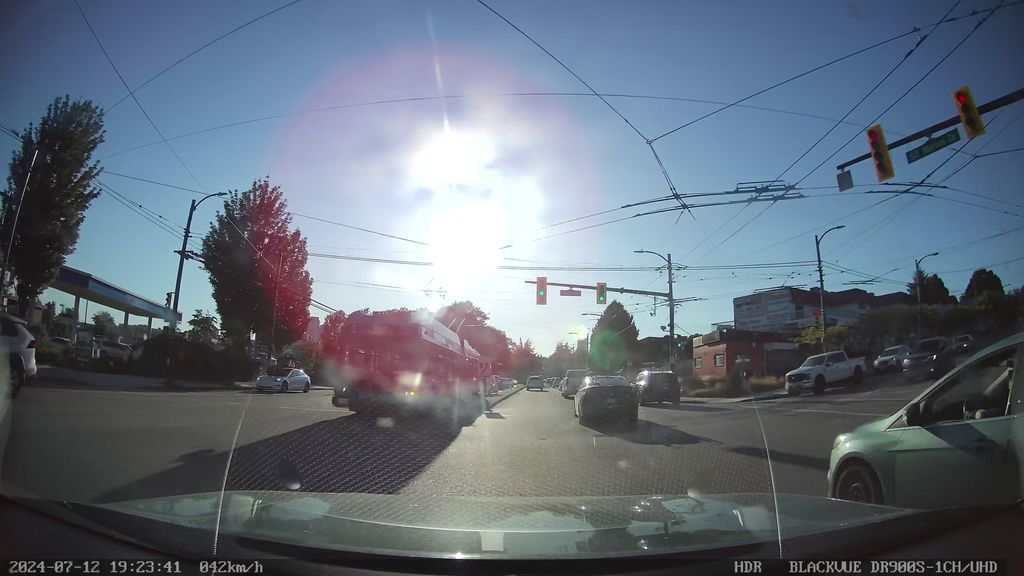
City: vancouver